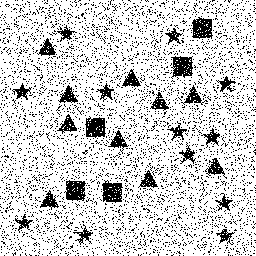
Squares: 5
Triangles: 10
Stars: 12
Total shapes: 27